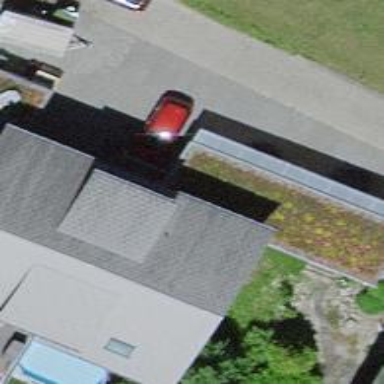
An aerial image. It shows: View of roof of building.